Chest X-ray. View position: PA
Patient age: 68
Patient sex: F
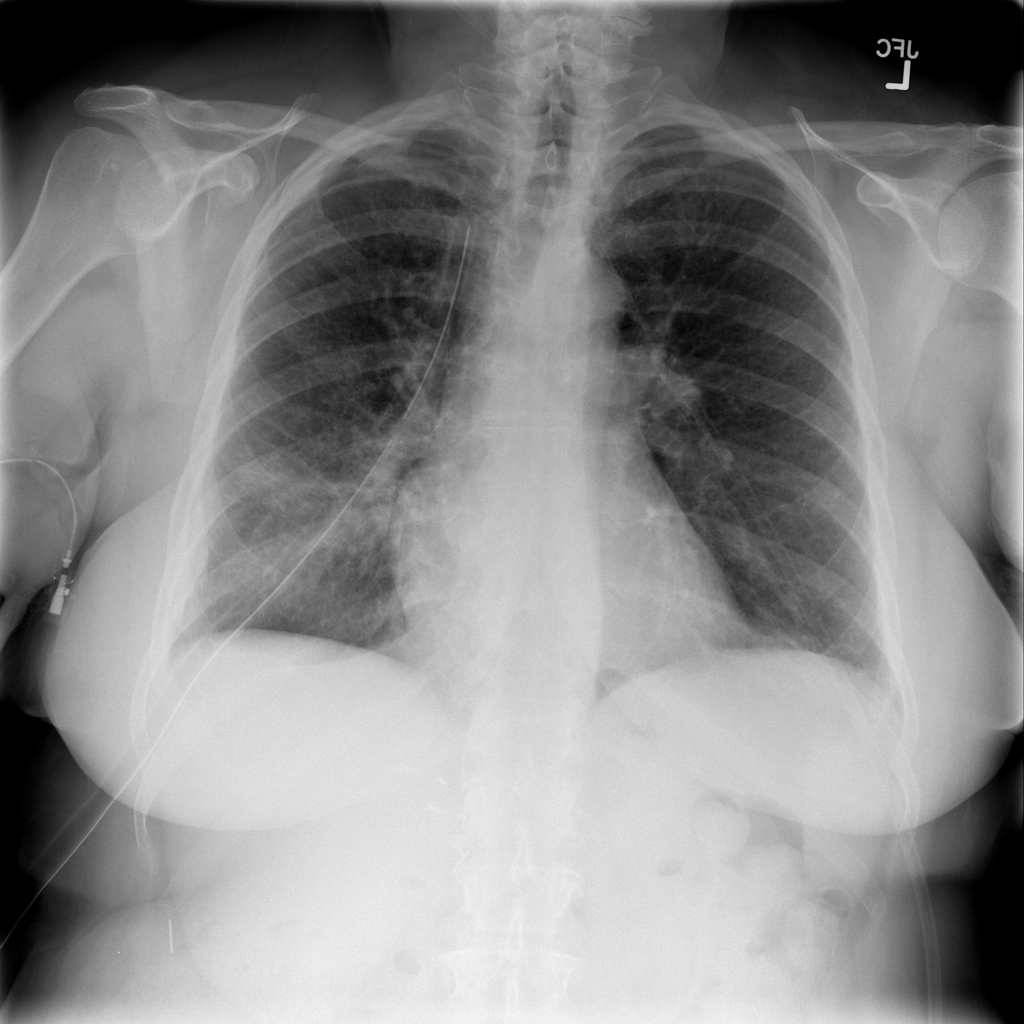
Finding: Pneumothorax